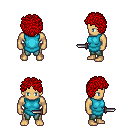
a pixel art fantasy rpg character, male body template, human, tanned skin, teal tunic, teal pants, red curly afro hairstyle, dagger, four views (front, back, left, right), 2x2 character sprite sheet, small pixel art, hard edges, no anti-aliasing